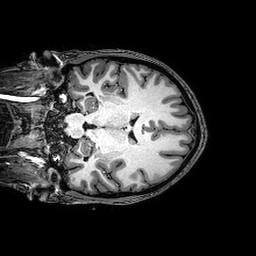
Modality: T1w
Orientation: coronal
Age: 23
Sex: female
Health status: healthy
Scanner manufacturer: philips
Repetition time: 0.008177 s
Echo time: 0.00375 s